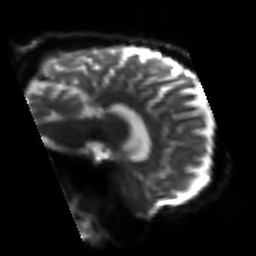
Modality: sbref
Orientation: sagittal
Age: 56
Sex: male
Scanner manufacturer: siemens
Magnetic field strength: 3 T
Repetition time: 3.2 s
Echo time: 0.081 s